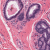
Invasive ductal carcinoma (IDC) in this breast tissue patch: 0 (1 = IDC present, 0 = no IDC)